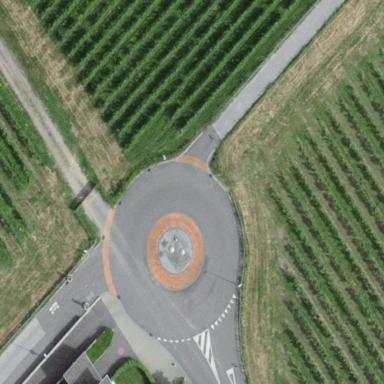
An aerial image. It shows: Residential road with asphalt surface leading to roundabout.